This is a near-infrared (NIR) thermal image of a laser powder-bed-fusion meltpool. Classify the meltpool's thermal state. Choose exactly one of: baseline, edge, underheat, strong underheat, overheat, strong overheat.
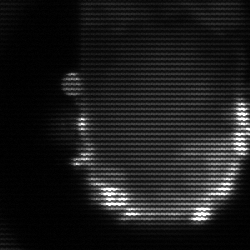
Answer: baseline